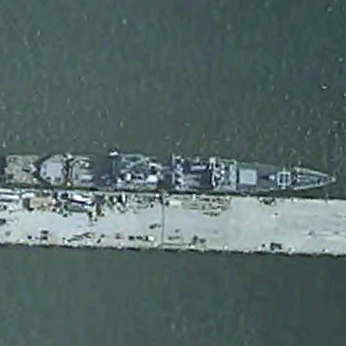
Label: cruiser